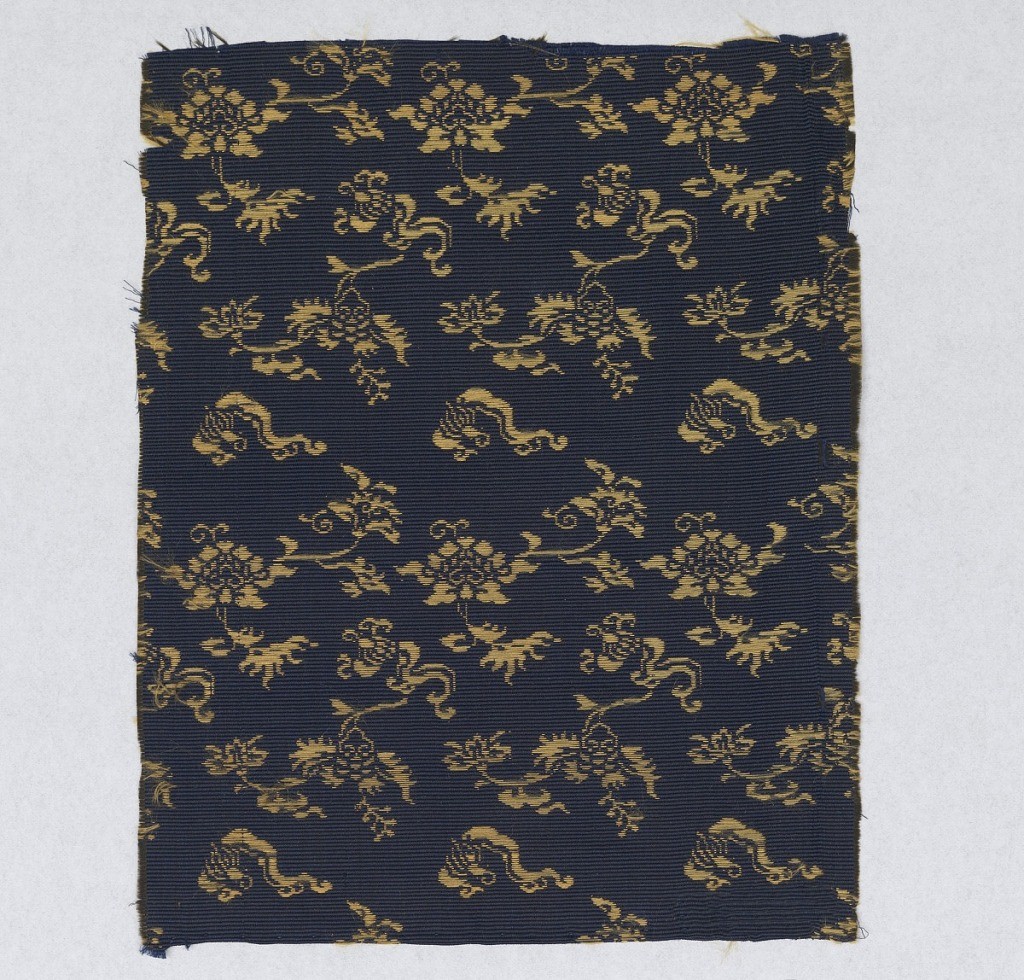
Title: Textile
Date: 19th century
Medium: silk Technique: plain compound weave
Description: Design of conventional flower forms in supplementary gold-colored silk wefts on navy blue, ribbed, plain cloth ground. Ribbing formed by bundled black silk wefts covered by the navy blue warps.